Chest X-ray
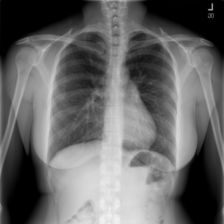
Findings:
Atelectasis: negative
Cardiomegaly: negative
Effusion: negative
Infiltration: negative
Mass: negative
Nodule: negative
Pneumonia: negative
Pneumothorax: negative
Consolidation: negative
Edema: negative
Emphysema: negative
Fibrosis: negative
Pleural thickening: negative
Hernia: negative